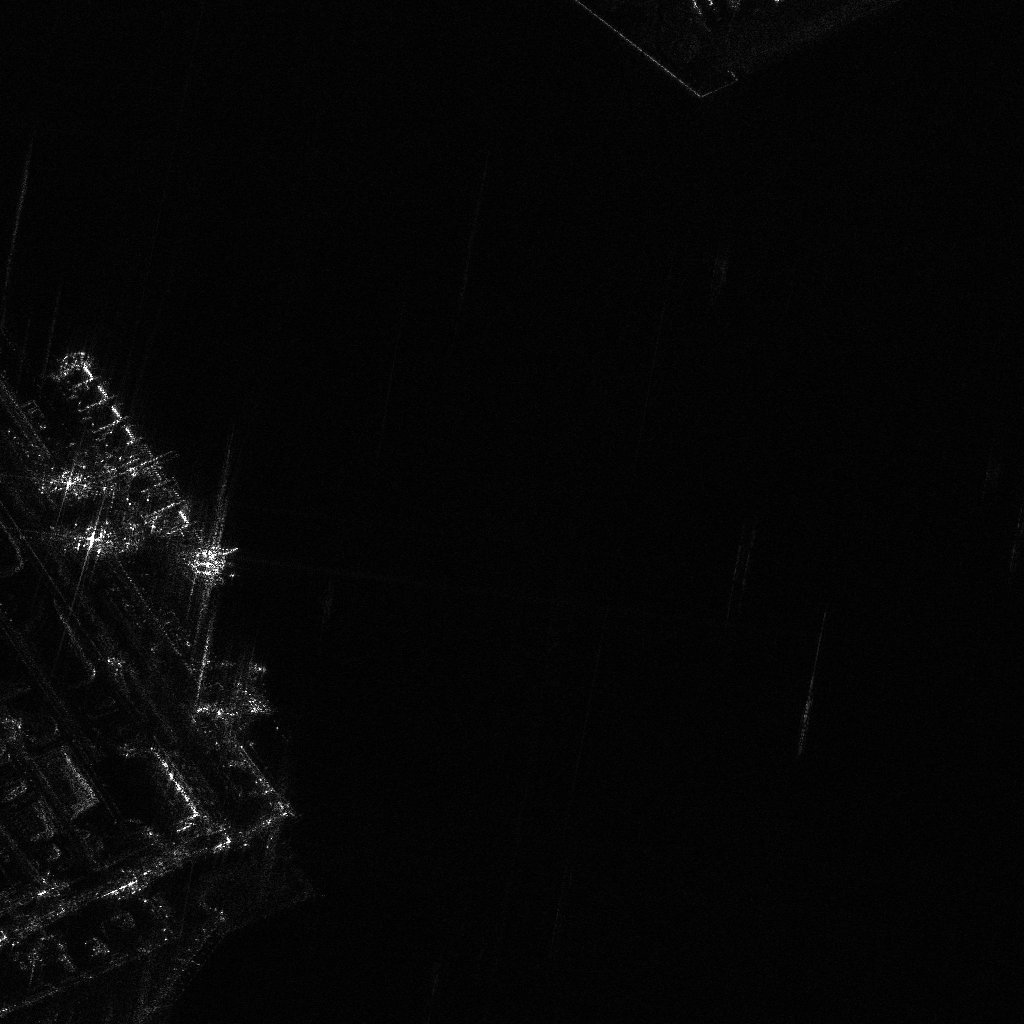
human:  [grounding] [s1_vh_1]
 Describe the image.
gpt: In the satellite image, there is  <ref>1 large ore-oil </ref> <box>[[0, 42, 26, 47, 56]]</box> located at left.